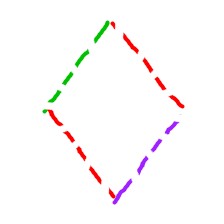
Shape: rhombus